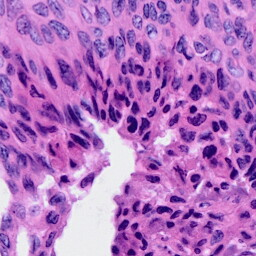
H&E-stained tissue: Cervix